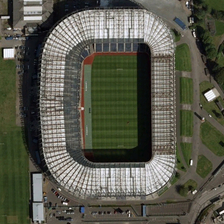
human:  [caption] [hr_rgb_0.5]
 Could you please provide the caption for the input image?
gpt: several buildings are around a stadium .

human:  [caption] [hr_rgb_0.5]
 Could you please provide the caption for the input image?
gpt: several buildings are around a stadium .

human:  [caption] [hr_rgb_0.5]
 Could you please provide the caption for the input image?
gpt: several buildings are around a stadium .

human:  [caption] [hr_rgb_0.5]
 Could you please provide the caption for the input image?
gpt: several buildings are around a stadium .

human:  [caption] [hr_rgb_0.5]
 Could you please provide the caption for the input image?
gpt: several buildings are around a stadium .